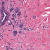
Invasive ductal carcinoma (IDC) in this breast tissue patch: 0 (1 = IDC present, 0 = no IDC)